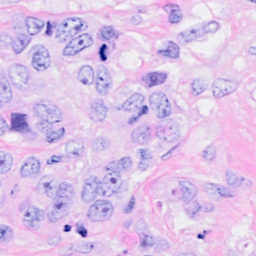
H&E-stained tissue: Breast